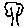
Label: tree